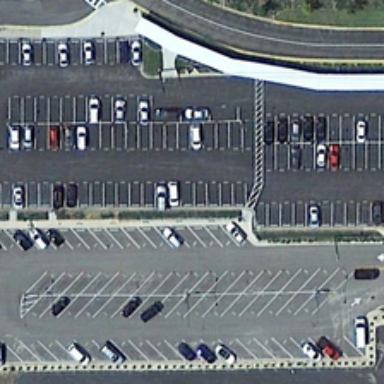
Beside the road  there are two ploygon parking lots with several cars .